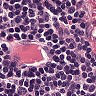
Metastatic tissue present: no